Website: macys
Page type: cart
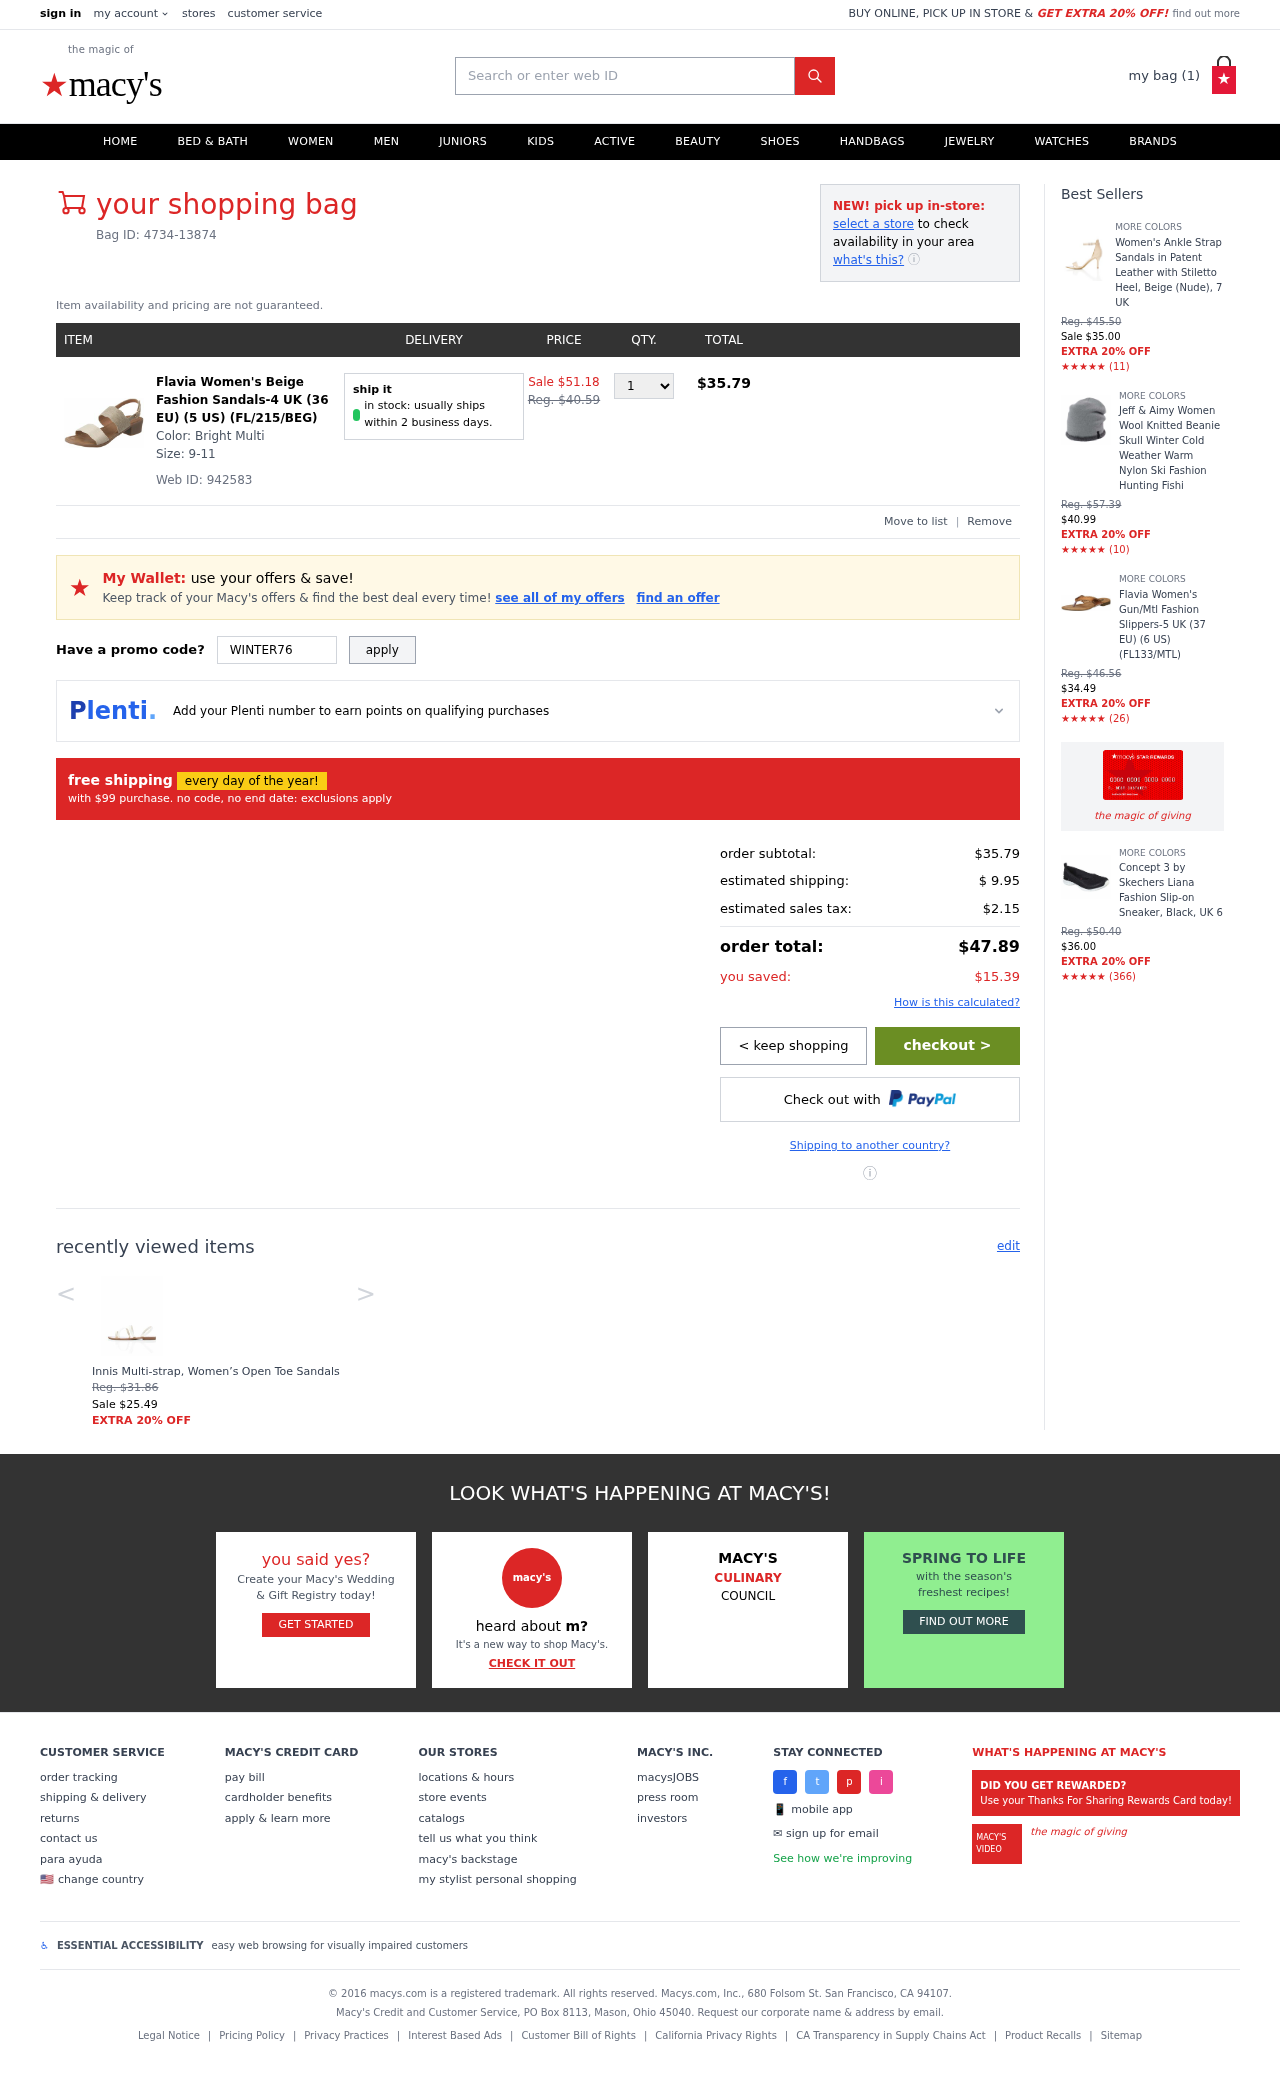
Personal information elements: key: PII_PROMO_CODE
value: WINTER76
Product elements: key: PRODUCT1_NAME
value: Flavia Women's Beige Fashion Sandals-4 UK (36 EU) (5 US) (FL/215/BEG)
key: PRODUCT1_PRICE
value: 35.79
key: PRODUCT1_QUANTITY
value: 1
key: PRODUCT2_NAME
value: Innis Multi-strap, Women’s Open Toe Sandals
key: PRODUCT2_PRICE
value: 25.49
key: PRODUCT3_NAME
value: Women's Ankle Strap Sandals in Patent Leather with Stiletto Heel, Beige (Nude), 7 UK
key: PRODUCT3_NUM_RATINGS
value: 11
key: PRODUCT3_PRICE
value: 35
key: PRODUCT4_NAME
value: Jeff & Aimy Women Wool Knitted Beanie Skull Winter Cold Weather Warm Nylon Ski Fashion Hunting Fishi
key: PRODUCT4_NUM_RATINGS
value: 10
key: PRODUCT4_PRICE
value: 40.99
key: PRODUCT5_NAME
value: Flavia Women's Gun/Mtl Fashion Slippers-5 UK (37 EU) (6 US) (FL133/MTL)
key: PRODUCT5_NUM_RATINGS
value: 26
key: PRODUCT5_PRICE
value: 34.49
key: PRODUCT6_NAME
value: Concept 3 by Skechers Liana Fashion Slip-on Sneaker, Black, UK 6
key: PRODUCT6_NUM_RATINGS
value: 366
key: PRODUCT6_PRICE
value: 36
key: PRODUCT1_ORIGINAL_PRICE
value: Sale $51.18
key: PRODUCT1_TOTAL
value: $35.79
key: PRODUCT2_ORIGINAL_PRICE
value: Reg. $31.86
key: PRODUCT3_ORIGINAL_PRICE
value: Reg. $45.50
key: PRODUCT3_RATING
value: ★★★★★
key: PRODUCT4_ORIGINAL_PRICE
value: Reg. $57.39
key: PRODUCT4_RATING
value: ★★★★★
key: PRODUCT5_ORIGINAL_PRICE
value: Reg. $46.56
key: PRODUCT5_RATING
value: ★★★★★
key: PRODUCT6_ORIGINAL_PRICE
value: Reg. $50.40
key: PRODUCT6_RATING
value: ★★★★★
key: PRODUCT_WEB_ID
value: Web ID: 942583
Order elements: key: ORDER_NUM_ITEMS
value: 1
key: ORDER_BAG_ID
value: Bag ID: 4734-13874
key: ORDER_SUBTOTAL
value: $35.79
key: ORDER_SHIPPING_COST
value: $ 9.95
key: ORDER_TAX
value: $2.15
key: ORDER_TOTAL
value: $47.89
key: ORDER_SAVINGS
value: $15.39
Search elements: key: HEADER_SEARCH
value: Search or enter web ID